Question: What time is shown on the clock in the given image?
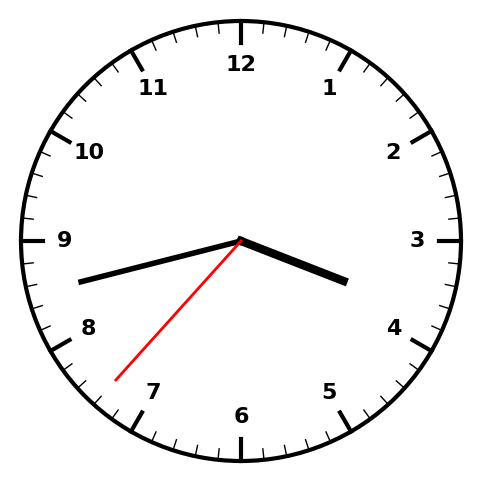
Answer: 03:42:37